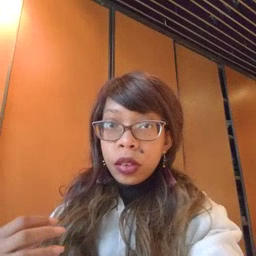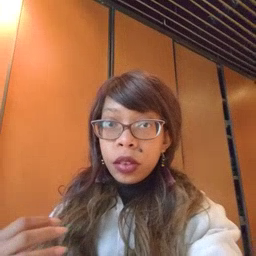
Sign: shirt